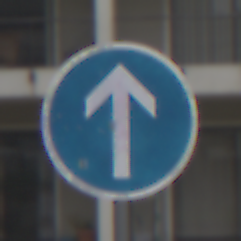
Verkehrszeichen: VorgeschriebeneFahrtrichtungGeradeaus
Umgebung: Outdoor, Urban
Tageszeit: Midday
Wetter: Overcast
Licht: Natural
Jahreszeit: NotSpecified
Kontrast: LowContrast